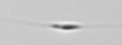
Label: Cylindrotheca_morphotype1